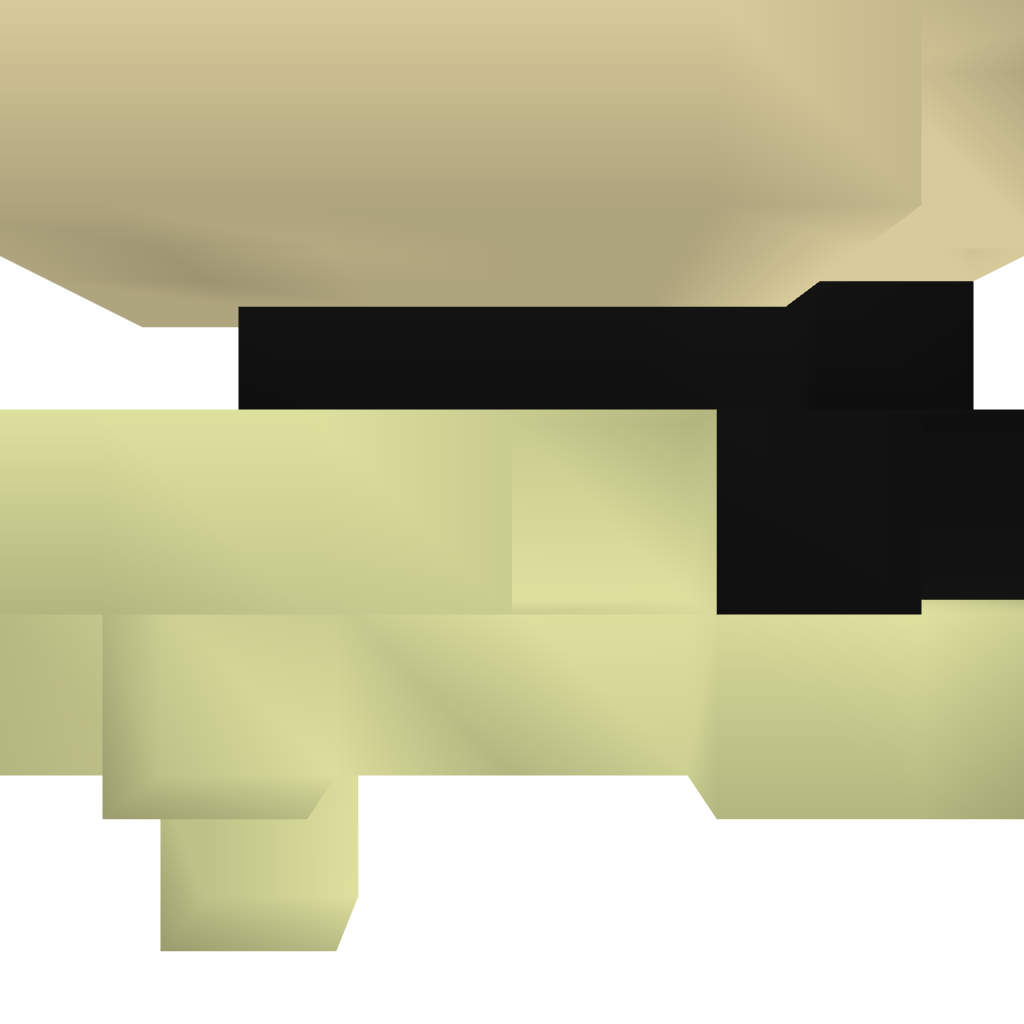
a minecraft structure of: Automatic trash can